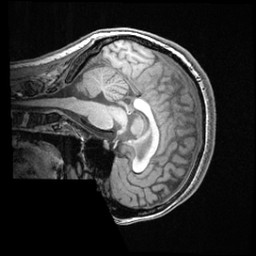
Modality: T1w
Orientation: sagittal
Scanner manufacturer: ge
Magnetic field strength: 3 T
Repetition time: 0.008572 s
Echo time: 0.003384 s